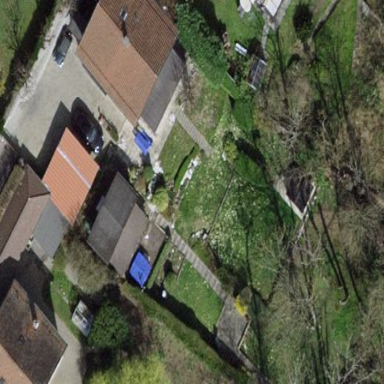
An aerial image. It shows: Garden enclosed by fence.